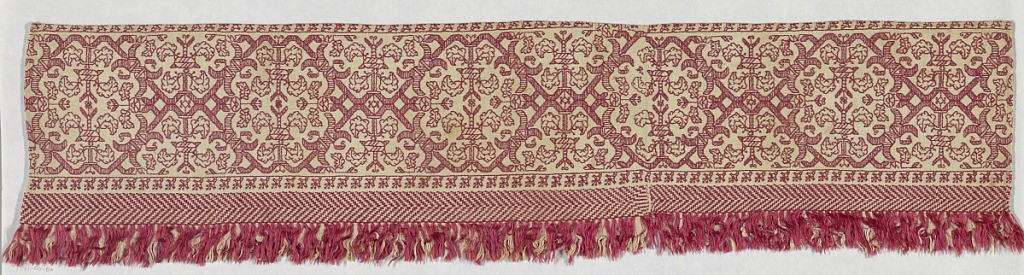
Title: Band
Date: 17th century
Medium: silk on linen Technique: embroidered
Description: Band showing a row of elaborate diamond shapes with symmetrical flowers. In red silk on linen.